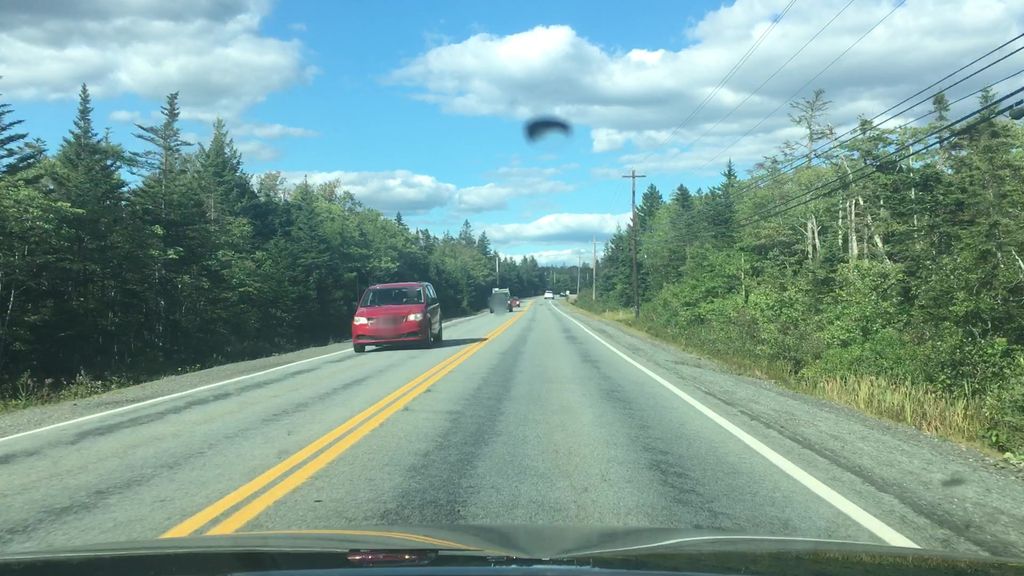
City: halifax